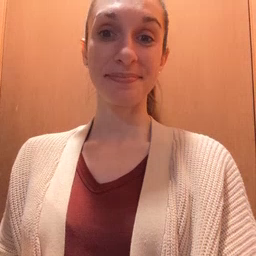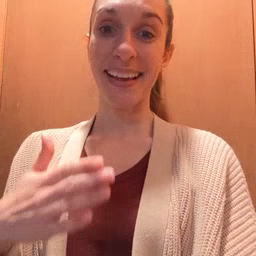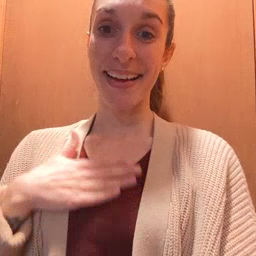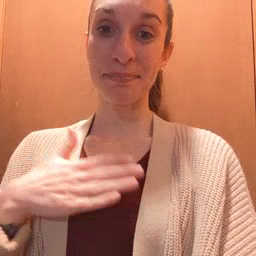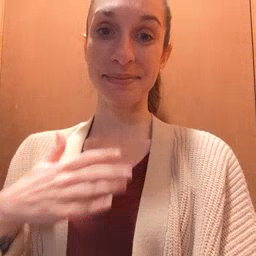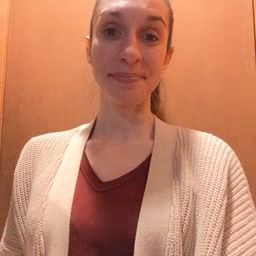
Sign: happy